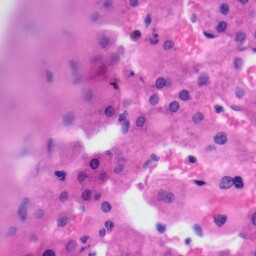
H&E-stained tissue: Liver